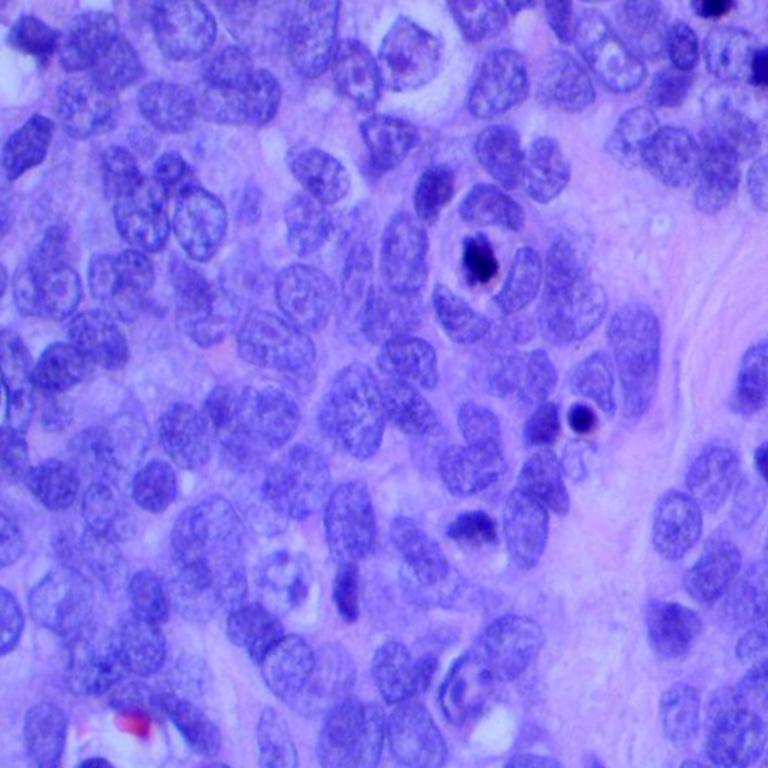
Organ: lung
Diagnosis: squamous carcinomas